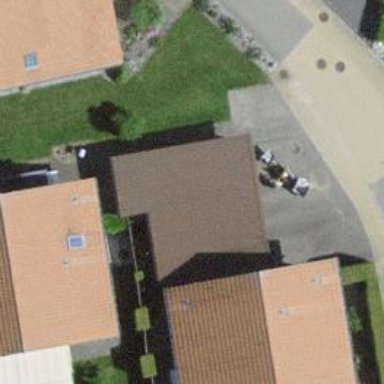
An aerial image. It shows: View of roof of building.